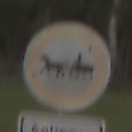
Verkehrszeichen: VerbotGespannfuhrwerke
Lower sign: PersonengruppenFrei1
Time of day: SunriseSunset
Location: Outdoor (Nature)
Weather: Clear
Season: NotSpecified
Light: Natural